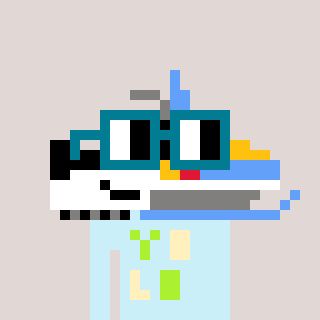
a pixel art character with square dark green glasses, a snowmobile-shaped head and a cold-colored body on a warm background